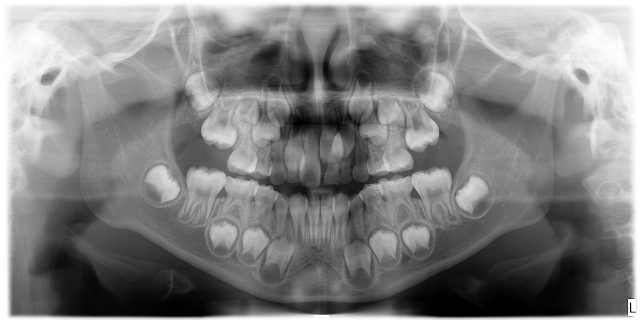
child